Breast ultrasound image
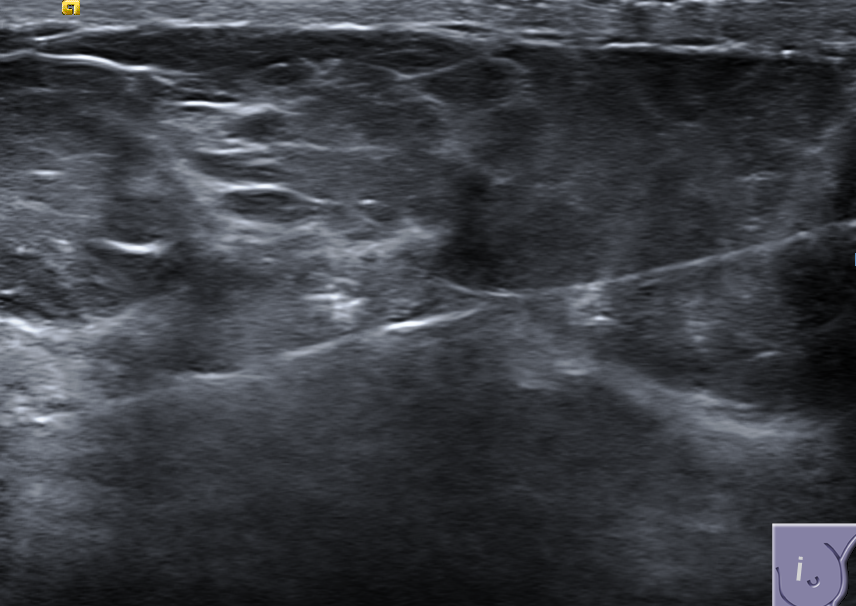
Diagnosis: normal